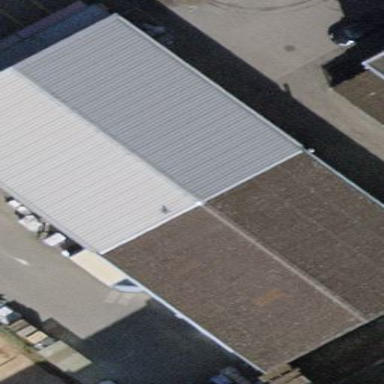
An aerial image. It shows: Building.